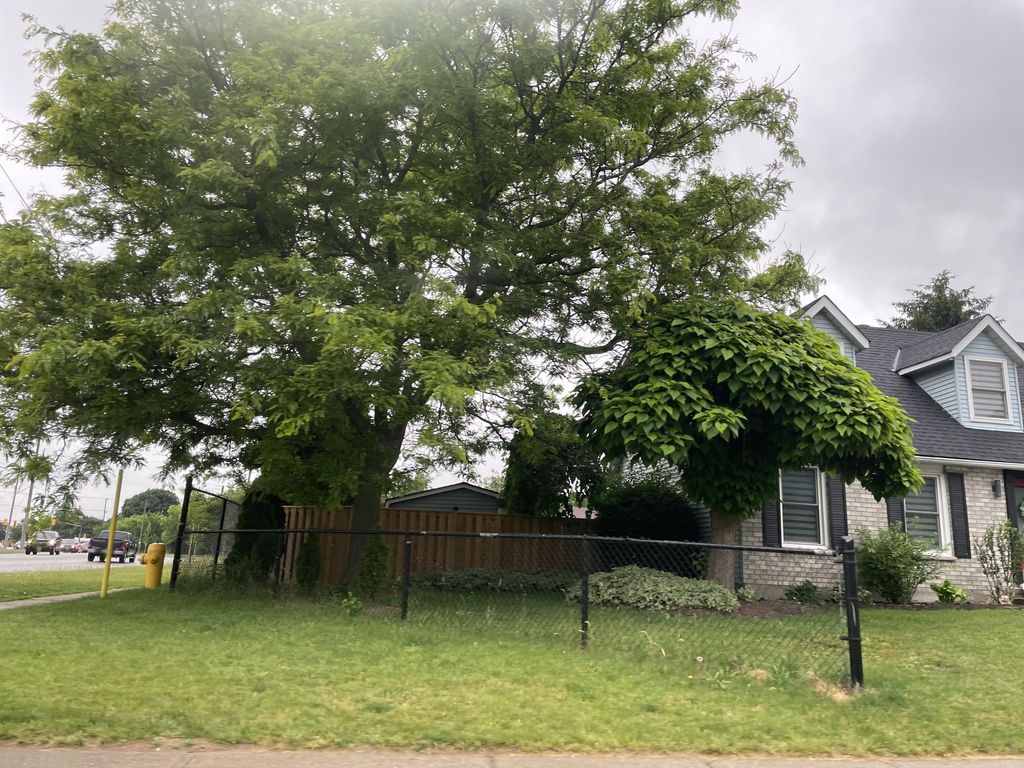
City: kitchener-waterloo